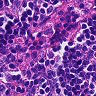
Metastatic tissue present: no